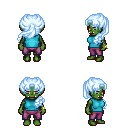
a pixel art fantasy rpg character, female body template, orc, green skin, teal sleeveless shirt, magenta pants, white cyan princess hairstyle, bracelets, four views (front, back, left, right), 2x2 character sprite sheet, small pixel art, hard edges, no anti-aliasing